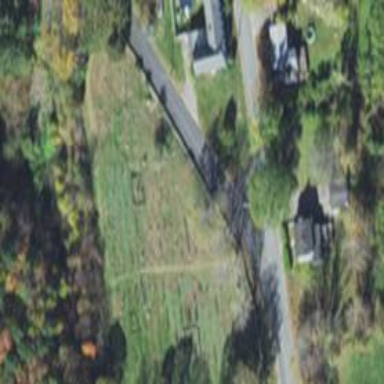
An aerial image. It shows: Cemetery with historical significance.